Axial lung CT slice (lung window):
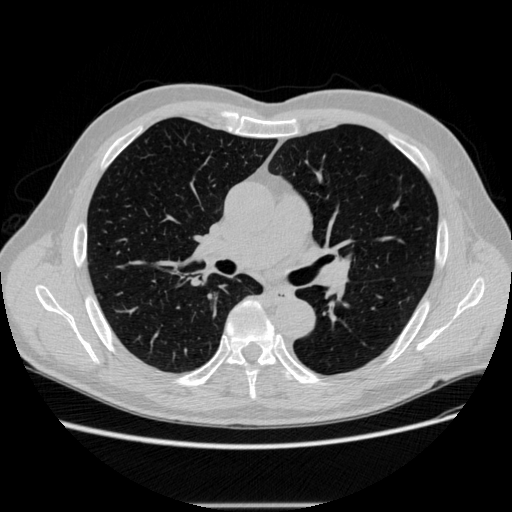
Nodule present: no